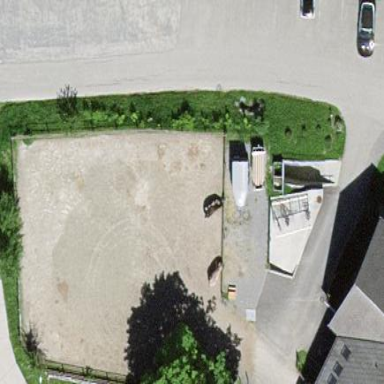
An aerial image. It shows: Equestrian pitch for leisure land activities.